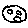
Label: moon